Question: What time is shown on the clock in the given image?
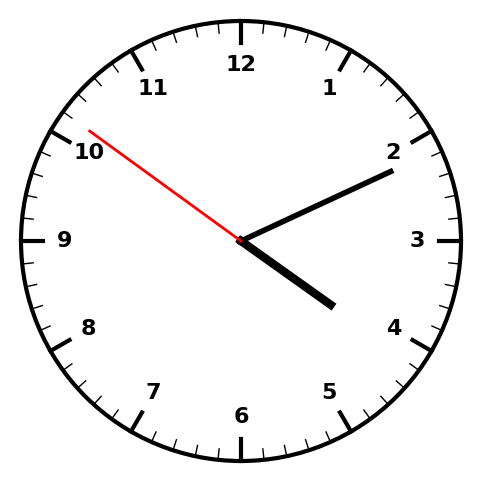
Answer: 04:10:51